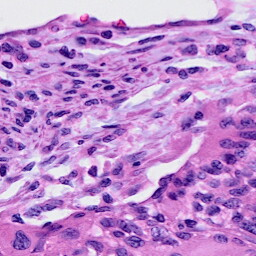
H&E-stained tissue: Cervix